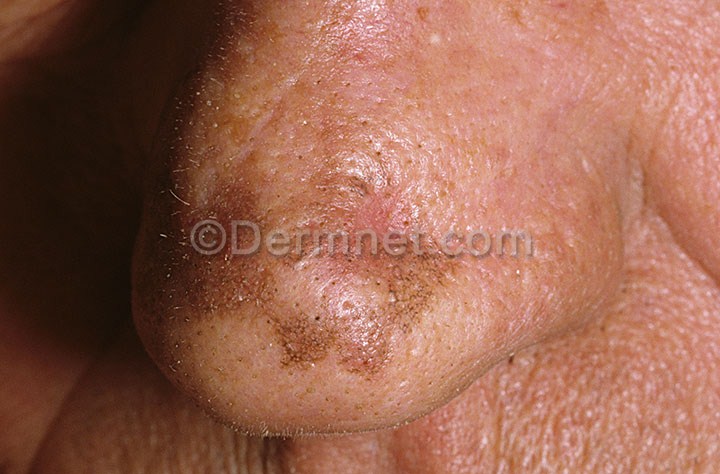
Disease: Light Diseases and Disorders of Pigmentation